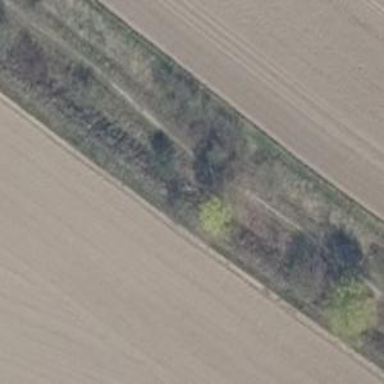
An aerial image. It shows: Path with very rough surface.